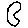
Label: moon